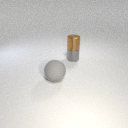
small gray metal cylinder below small brown metal cylinder